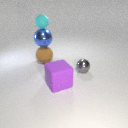
large brown rubber sphere below small cyan rubber sphere